Interaction volume radius: 5 \u00c5
Interaction volume height: 25 \u00c5
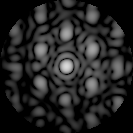
Disorder parameter: 0.5044